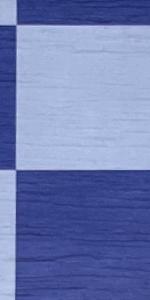
Label: Empty